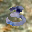
Label: 3